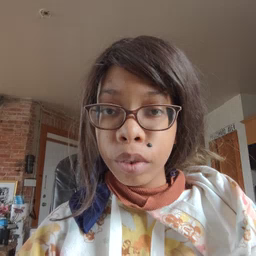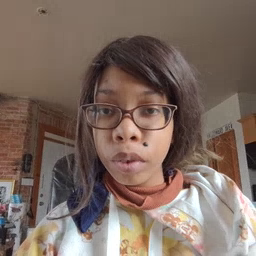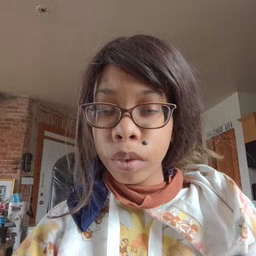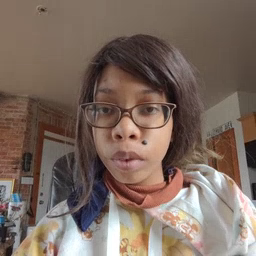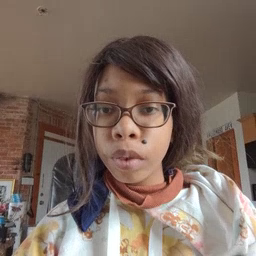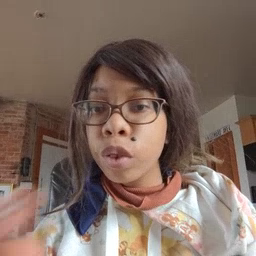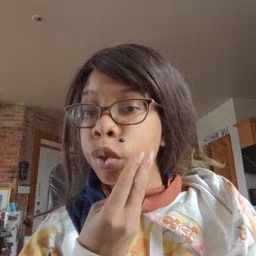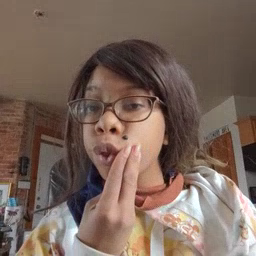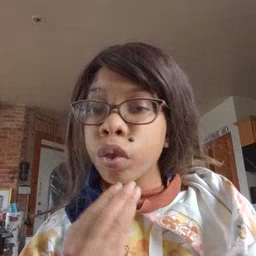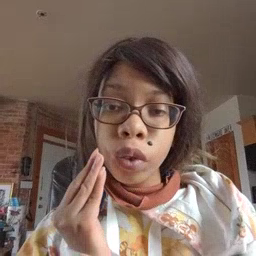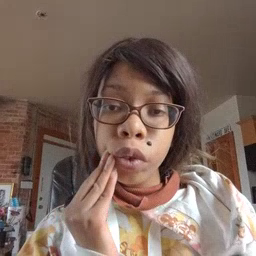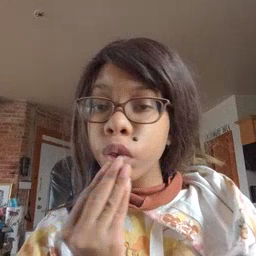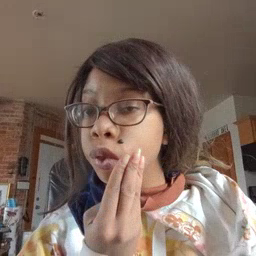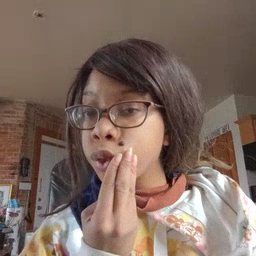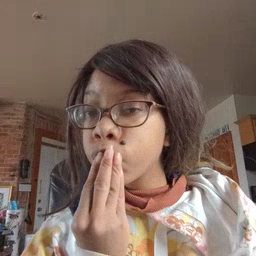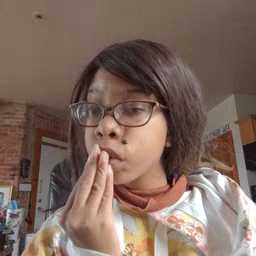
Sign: napkin